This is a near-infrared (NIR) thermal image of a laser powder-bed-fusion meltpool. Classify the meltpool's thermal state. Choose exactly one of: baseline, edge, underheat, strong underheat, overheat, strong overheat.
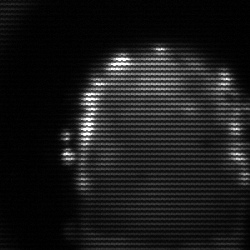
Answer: baseline